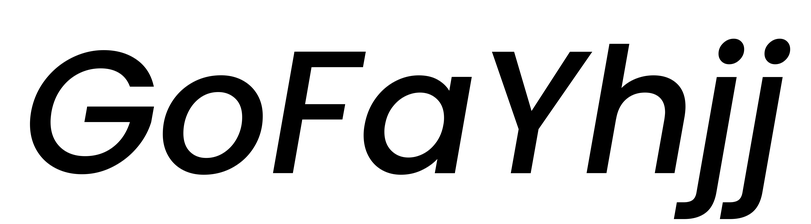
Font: Poppins-MediumItalic